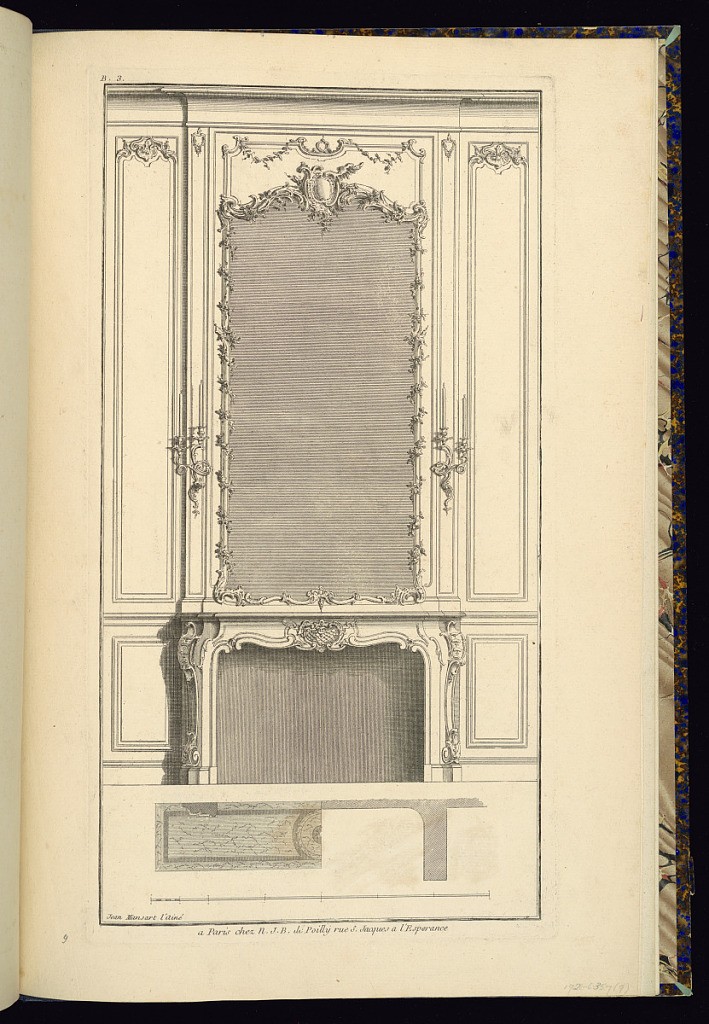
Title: Fireplace (Chimney Piece and Mantel) Designs
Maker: Jean Mansart de Jouy, French, 1705 - 1783
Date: ca. 1767
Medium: Etching and engraving on laid paper
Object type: Print
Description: Designs for a chimney piece (fireplace and overmantel mirror) illustrated as a detailed wall elevation. The design features rococo ornament, c-scrolls, scrolling leaves (rinceaux), foliage, gadrooning, scale pattern, wing, flowers, sprigs, festoons of flowers intertwined around the overmantel frame, and a clasp above in the shape of a rocaille asymmetrical cartouche. Two-candled wall sconces flank the mirror. The wall paneling (boiserie) on either side features ornately molded upper clasps in the shape of shells and other motifs, with plain molded frames - long horizontal panels and dado level below. Below the design is a plan view of the mantel and the marble front hearth design, and a scale. The plate is numbered and signed.